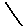
Label: line